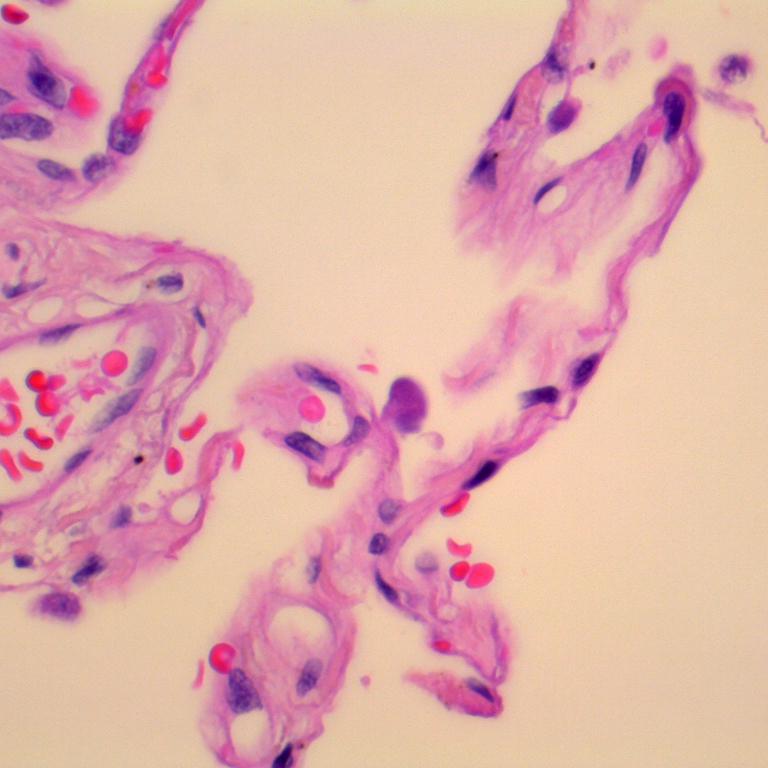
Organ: lung
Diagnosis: benign